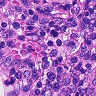
Metastatic tissue present: no